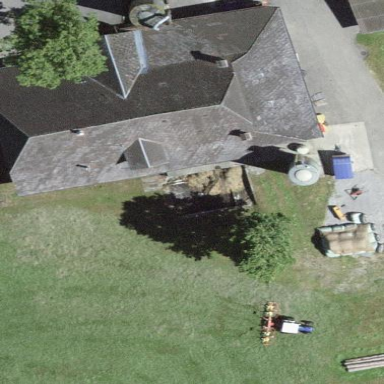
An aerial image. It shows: Farm building.